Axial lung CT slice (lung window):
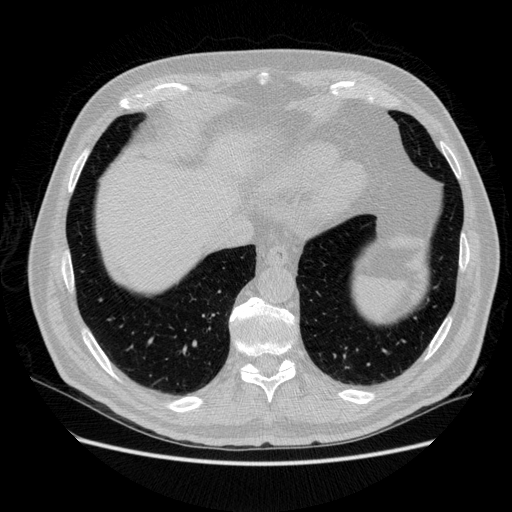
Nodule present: no